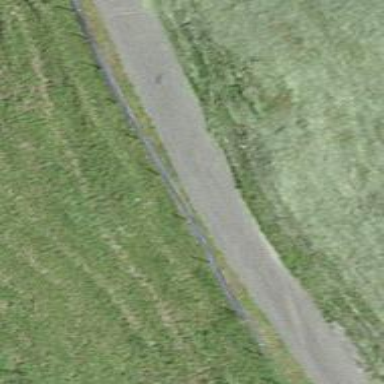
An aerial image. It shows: Track with grade1 tracktype.